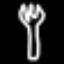
Label: fork